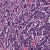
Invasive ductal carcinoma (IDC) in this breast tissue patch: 1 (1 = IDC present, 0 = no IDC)